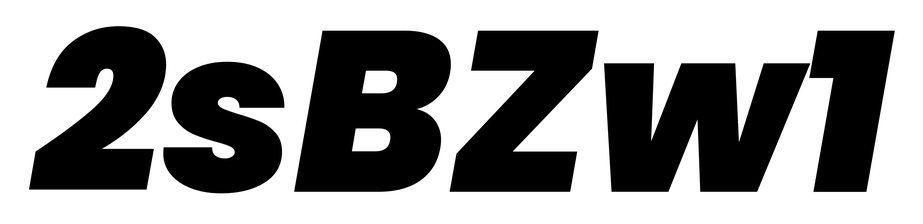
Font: Poppins-BlackItalic